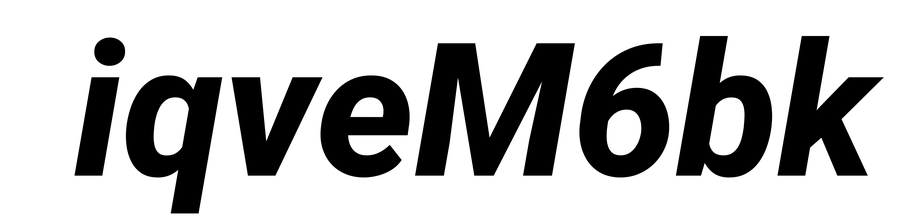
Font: Roboto-Italic_ExtraBold_Italic